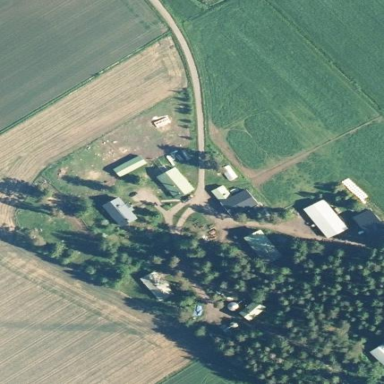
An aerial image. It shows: Farmyard area.